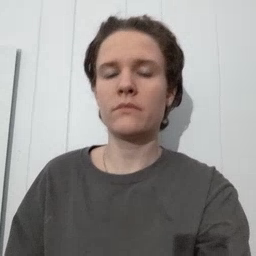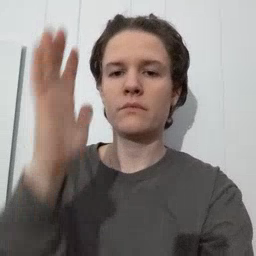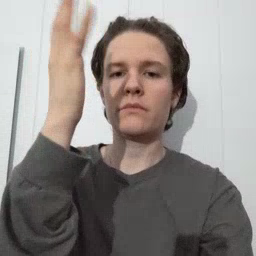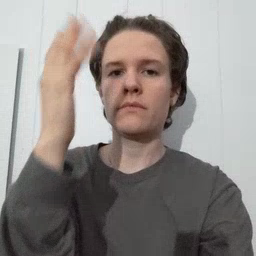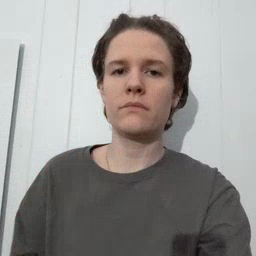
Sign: tree